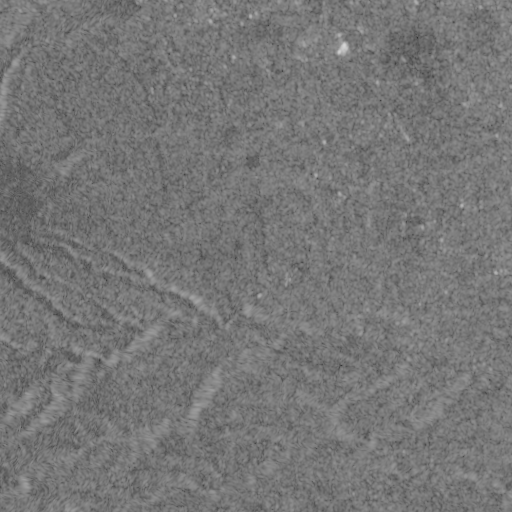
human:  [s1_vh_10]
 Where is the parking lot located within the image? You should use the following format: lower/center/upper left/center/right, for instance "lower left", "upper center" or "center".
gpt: The parking lot is located in the upper right of the image.
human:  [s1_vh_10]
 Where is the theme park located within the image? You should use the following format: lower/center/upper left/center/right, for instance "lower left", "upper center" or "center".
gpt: The theme park is located in the upper right of the image.
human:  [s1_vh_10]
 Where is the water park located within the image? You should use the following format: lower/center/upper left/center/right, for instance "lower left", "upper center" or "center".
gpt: The water park is located in the upper center of the image.
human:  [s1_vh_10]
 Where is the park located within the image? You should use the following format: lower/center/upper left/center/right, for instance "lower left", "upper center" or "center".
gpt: There is no park in the image.

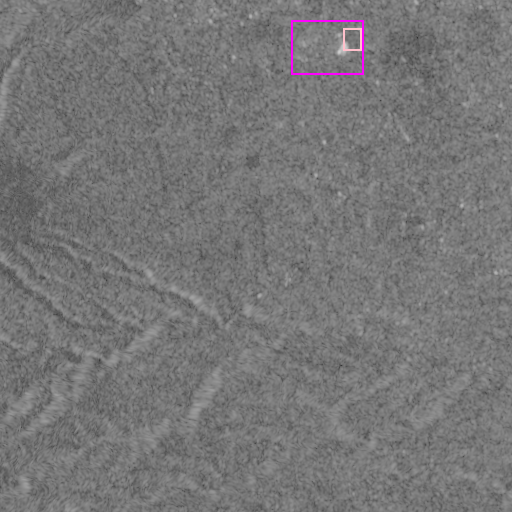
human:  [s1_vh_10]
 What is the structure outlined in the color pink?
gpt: The structure outlined in pink is a parking lot.
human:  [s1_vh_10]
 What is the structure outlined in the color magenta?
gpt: The structure outlined in magenta is a theme park.
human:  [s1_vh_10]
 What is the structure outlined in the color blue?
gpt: There is no blue outline.